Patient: sex F, age 48
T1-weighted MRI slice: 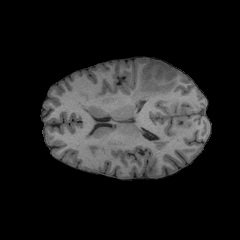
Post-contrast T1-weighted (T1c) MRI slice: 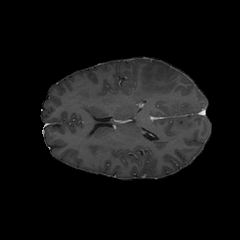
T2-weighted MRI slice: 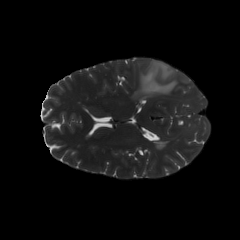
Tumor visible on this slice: yes
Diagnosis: Astrocytoma, IDH-mutant
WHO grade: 3